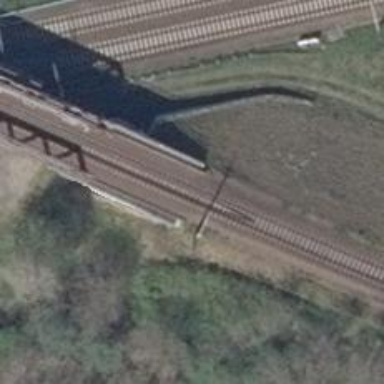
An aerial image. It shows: Bridge over electrified railway with contact lines.